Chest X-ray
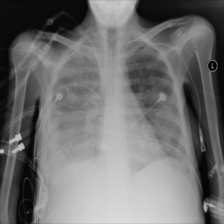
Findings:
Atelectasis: negative
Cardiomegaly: negative
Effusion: positive
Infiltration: negative
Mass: negative
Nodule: negative
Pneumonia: negative
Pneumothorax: negative
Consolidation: negative
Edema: negative
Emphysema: negative
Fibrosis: negative
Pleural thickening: negative
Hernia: negative